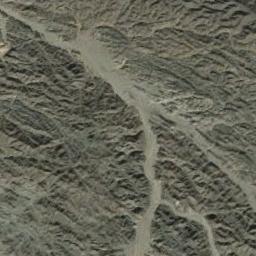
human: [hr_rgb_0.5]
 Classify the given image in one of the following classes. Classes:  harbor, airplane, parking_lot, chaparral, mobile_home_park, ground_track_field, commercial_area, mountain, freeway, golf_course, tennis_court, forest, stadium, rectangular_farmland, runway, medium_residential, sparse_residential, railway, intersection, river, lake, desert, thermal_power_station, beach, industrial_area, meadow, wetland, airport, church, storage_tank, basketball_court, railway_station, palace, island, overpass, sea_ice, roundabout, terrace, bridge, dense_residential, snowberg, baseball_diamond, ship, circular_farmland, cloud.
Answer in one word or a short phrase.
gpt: mountain